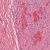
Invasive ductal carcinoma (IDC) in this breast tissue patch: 0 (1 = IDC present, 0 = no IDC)